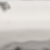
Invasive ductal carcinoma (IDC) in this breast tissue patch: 0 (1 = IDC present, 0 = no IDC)